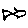
Label: fish